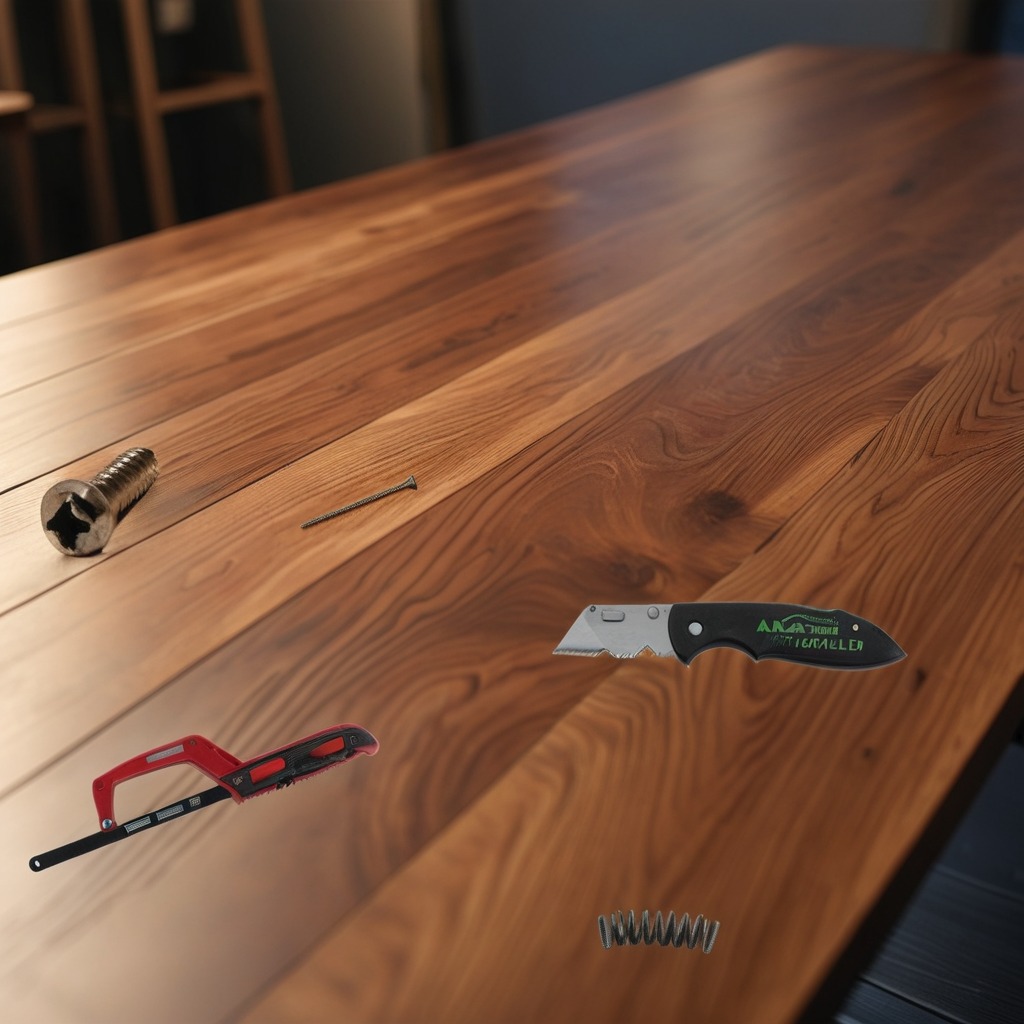
A utility knife, a metal machine screw, an iron nail, a coiled metal spring, and a handheld metal saw are lying on a wooden table.